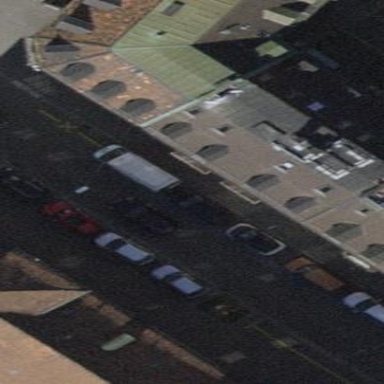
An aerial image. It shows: Parking lane area.